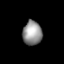
Tissue: lung
Cell type: Epithelial cells
Senescence score: 0.162
Nuclear area (px): 457
Mean DAPI intensity: 146.425